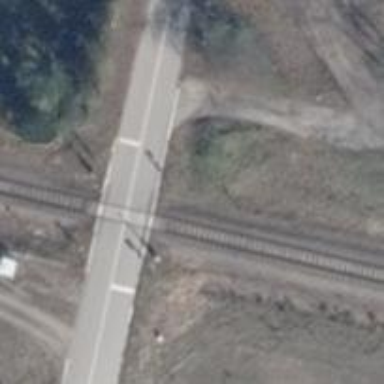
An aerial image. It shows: Railway level crossing.